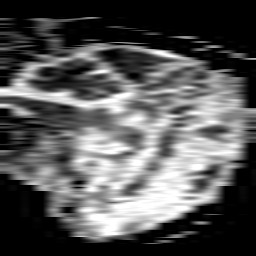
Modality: ADC
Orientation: sagittal
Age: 82
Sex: female
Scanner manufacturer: philips
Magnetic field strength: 1.5 T
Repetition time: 2.975 s
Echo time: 0.09411 s